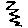
Label: zigzag